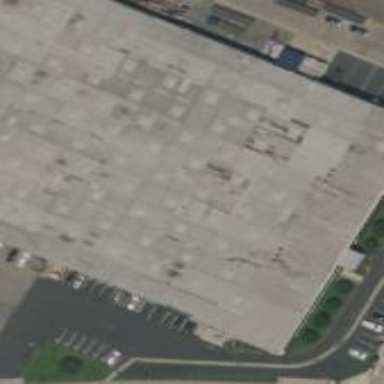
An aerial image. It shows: Warehouse building.